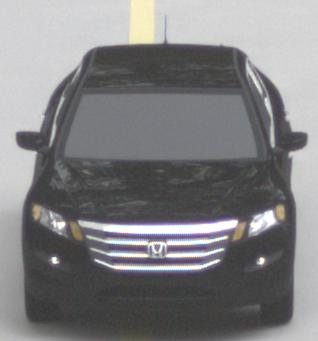
Make: Honda
Model: Crosstour
Detailed model: -
Model produced from: 2009
Model produced until: 2012
Doors: 4
Color: black
Road condition: dry road
Daytime: morning or afternoon
Contrast: low contrast